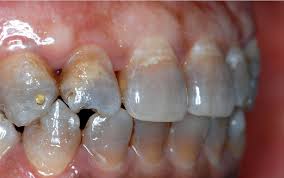
Condition: Tooth Discoloration